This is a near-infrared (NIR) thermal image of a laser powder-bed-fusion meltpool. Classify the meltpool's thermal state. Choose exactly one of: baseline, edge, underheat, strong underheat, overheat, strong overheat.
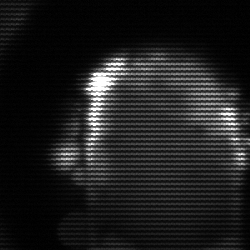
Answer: baseline